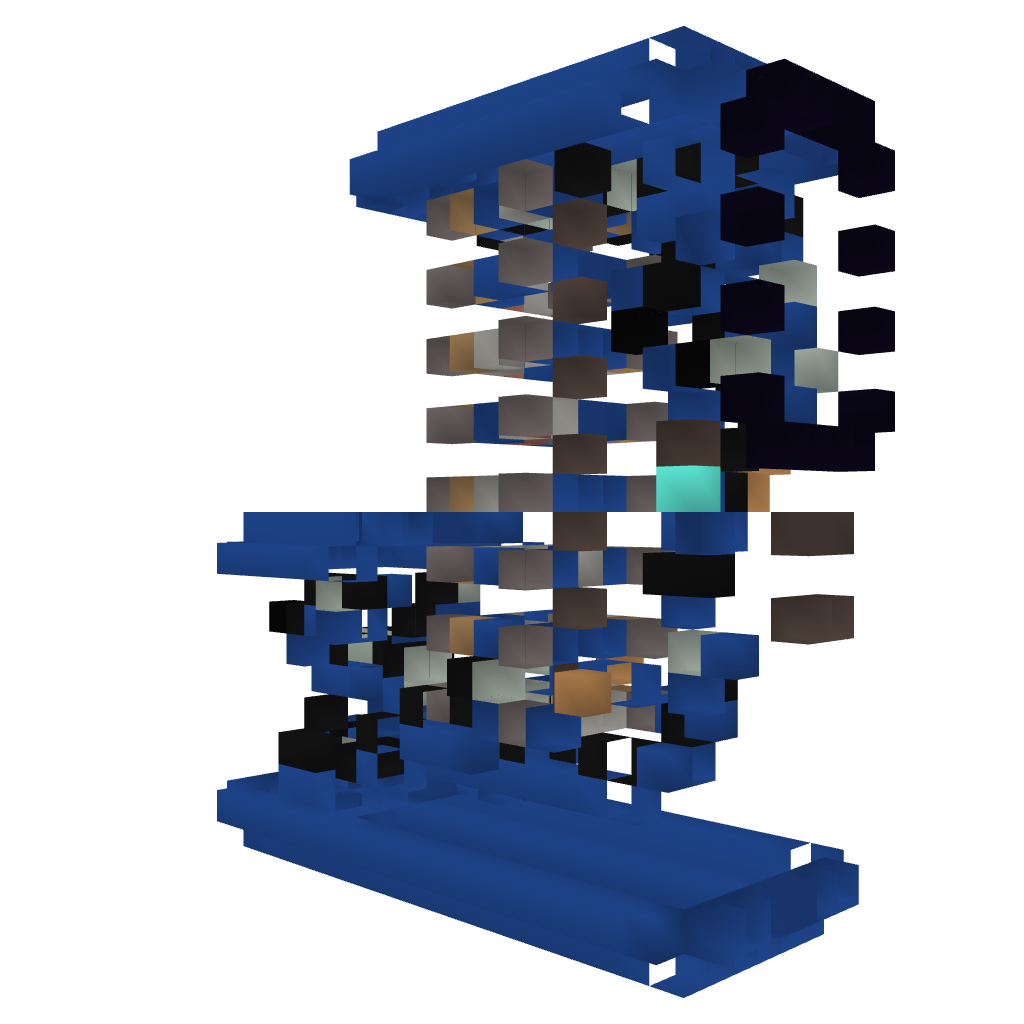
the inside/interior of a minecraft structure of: Compact 'Infinite' Counter